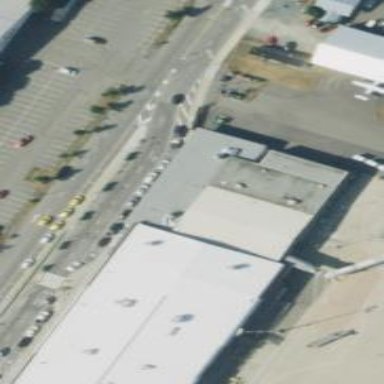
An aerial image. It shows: Terminal building located at airport.